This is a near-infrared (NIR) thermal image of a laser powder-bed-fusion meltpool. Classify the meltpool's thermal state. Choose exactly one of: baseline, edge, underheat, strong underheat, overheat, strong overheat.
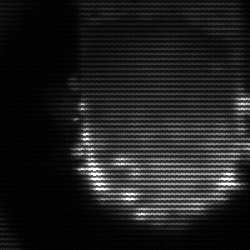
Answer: baseline